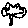
Label: tree